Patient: sex M, age 61
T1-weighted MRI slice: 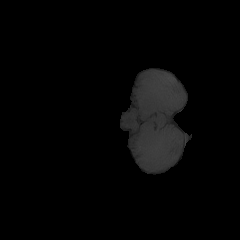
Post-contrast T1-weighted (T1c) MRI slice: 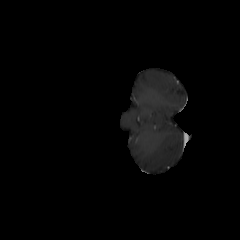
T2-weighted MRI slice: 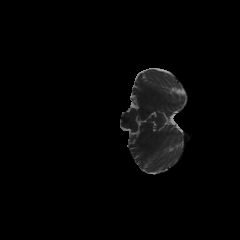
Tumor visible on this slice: no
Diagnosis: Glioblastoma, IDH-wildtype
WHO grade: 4